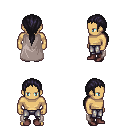
a pixel art fantasy rpg character, male body template, human, tanned skin, gray cape, metal pants, raven ponytail hairstyle, maroon shoes, four views (front, back, left, right), 2x2 character sprite sheet, small pixel art, hard edges, no anti-aliasing